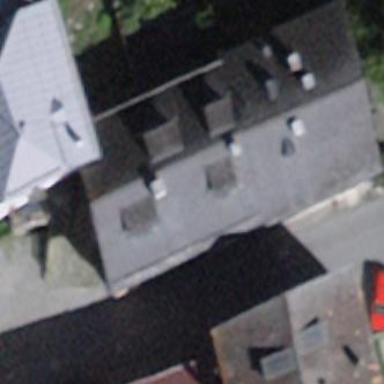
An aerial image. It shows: Building with gabled roof oriented across.